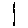
Label: line